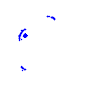
Particle: proton